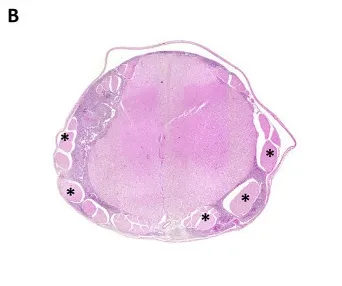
Cervical spinal cord, cat. (B) Diffuse, basophilic cell infiltrates and edema within leptomeninges with compression of spinal cord. Spinal nerves (asterisks) are omitted by the tumor. HE stain.
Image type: pathology (h&e)